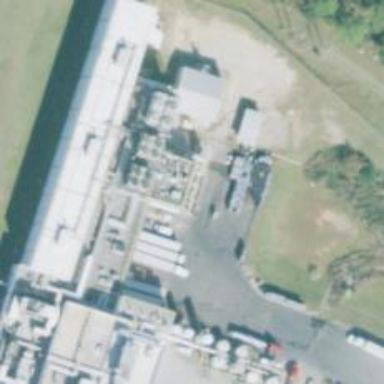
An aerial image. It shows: Industrial substation.